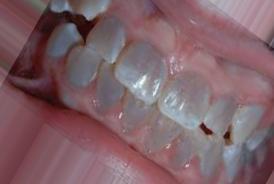
Condition: Tooth Discoloration